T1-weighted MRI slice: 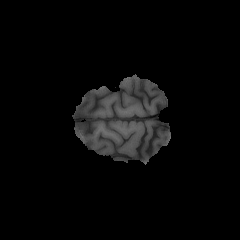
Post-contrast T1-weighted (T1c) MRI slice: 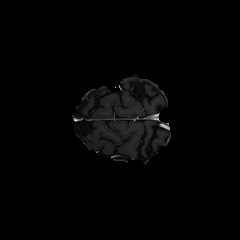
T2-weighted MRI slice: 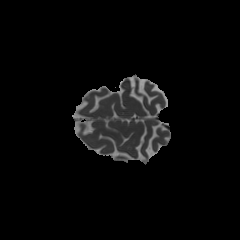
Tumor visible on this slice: no